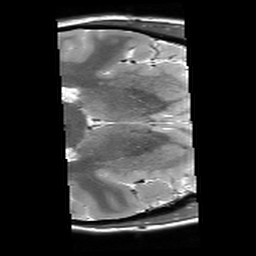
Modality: T2starw
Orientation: axial
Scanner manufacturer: siemens
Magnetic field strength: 3 T
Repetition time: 8.1 s
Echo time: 0.05 s